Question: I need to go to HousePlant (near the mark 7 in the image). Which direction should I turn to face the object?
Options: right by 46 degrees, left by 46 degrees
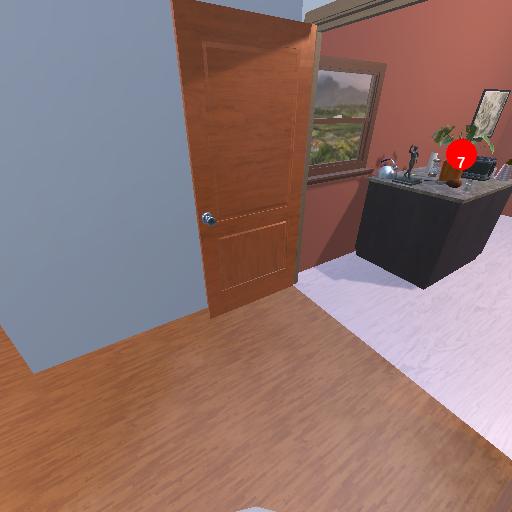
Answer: right by 46 degrees